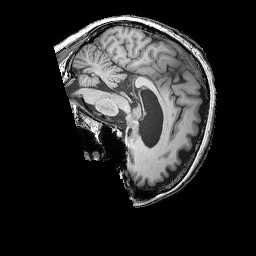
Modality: T1w
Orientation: sagittal
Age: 60
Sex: female
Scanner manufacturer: siemens
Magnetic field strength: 3 T
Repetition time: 2.25 s
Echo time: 0.00411 s